Question: I am trying fetch data from oracle database. I getting this error 'The best overloaded method match for 'System.Data.Common.DbDataAdapter.Fill(System.Data.DataTable)' has some invalid arguments'
here is my class
'''
public class Profile
{
public string PROF_TEXT {set; get;}
public string PROF_EMPL {set; get;}
public string PROF_NNAM {set; get;}
public string PROF_FNAM {set; get;}
public string PROF_MNAM {set; get;}
public string PROF_PADD {set; get;}
public string PROF_RADD {set; get;}
public string PROF_PPHN {set; get;}
public string PROF_HPHN {set; get;}
public string PROF_PNID {set; get;}
public string PROF_MAIL {set; get;}
public string PROF_REFR {set; get;}
public string PROF_RMRK {set; get;}
public string PROF_GEND {set; get;}
public string PROF_MARD {set; get;}
public string PROF_ACTV { set; get; }
}
'''
second class for connecting with database
'''
public class ProfileDB
{
private OracleConnection conn;
private OracleCommand cmd;
private OracleDataAdapter oda;
private DataSet ds;
string strComm;
public List<Profile> ListAll()
{
try
{
List<Profile> lst = new List<Profile>();
conn = new OracleConnection(clsConnection.ConnectionSave);
conn.Open();
strComm = "SELECT * FROM PROFILE";
cmd = new OracleCommand(strComm, conn);
oda = new OracleDataAdapter(cmd);
oda.Fill(lst);
conn.Dispose();
conn.Close();
return lst;
}
catch
{
return null;
}
}
}
'''
and connection class
'''
public class clsConnection
{
public OracleConnection oConn;
public clsConnection()
{
}
public static string ConnectionSave
{
get
{
string oradb = "Data Source=try; User Id=try; Password =try123";
return oradb;
}
}
}
'''
I am getting error here mention in title. Here is the database column
.
I am very new in .net. I want to use classes for connecting with databse. Could dome help me for solving error. I know it silly but as new can not get the solution. Thank you in advance. Please let me know any other information needed.
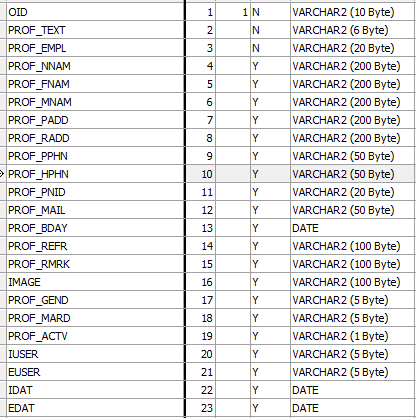
Answer: You can't use the 'Fill' method to fill a 'List<T>', you have to pass it a 'DataSet' object. Then you can query tables that object (or iterate through it) and load your 'List'. Something like this:
'''
oda.Fill(ds);
conn.Dispose();
conn.Close();
foreach (DataRow row in ds.Tables[0].Rows)
{
lst.Add(/* however you create your profile instance */);
}
'''